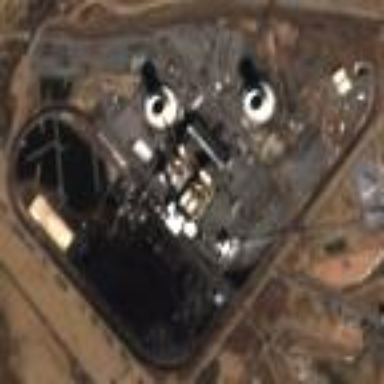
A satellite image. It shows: Industrial area with coal power plant.